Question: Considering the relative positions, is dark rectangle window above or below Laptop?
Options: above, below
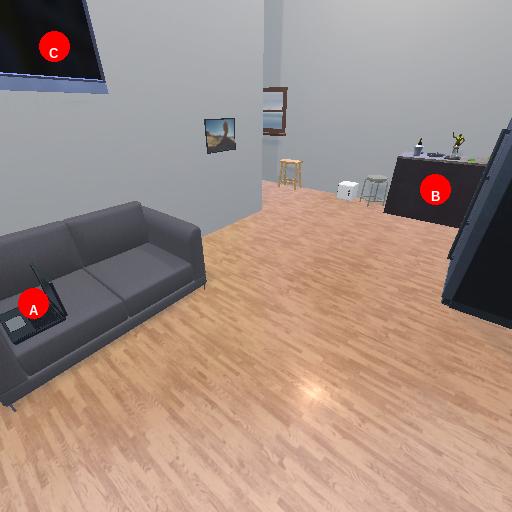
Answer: above